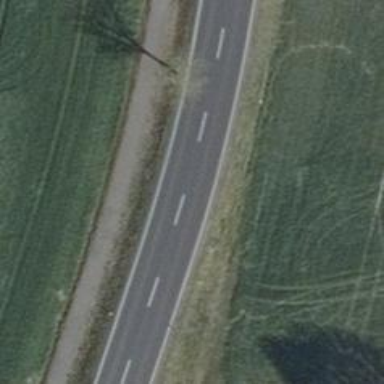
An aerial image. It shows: Unclassified road with asphalt surface.